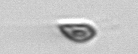
Label: Cryptophyta